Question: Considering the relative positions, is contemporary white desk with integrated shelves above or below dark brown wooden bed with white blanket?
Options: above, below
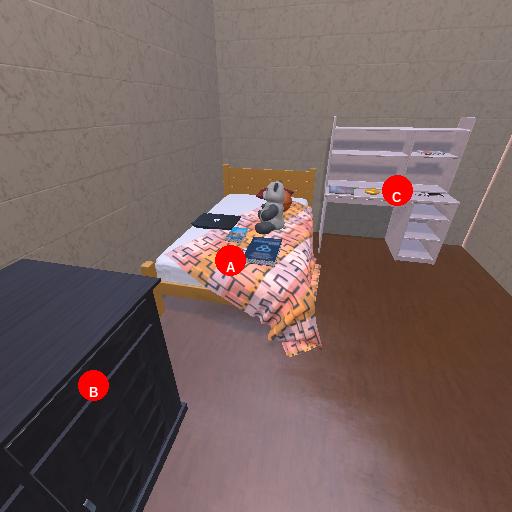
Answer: above